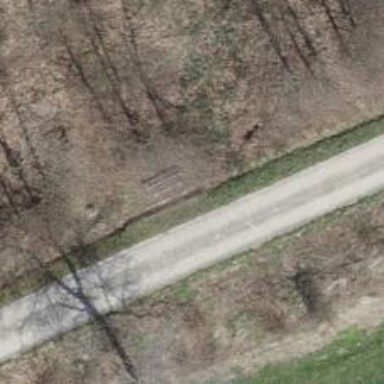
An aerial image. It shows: Bench for seating.